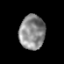
Tissue: prostate
Cell type: Endothelial cells
Senescence score: 0.7866
Nuclear area (px): 861
Mean DAPI intensity: 138.366